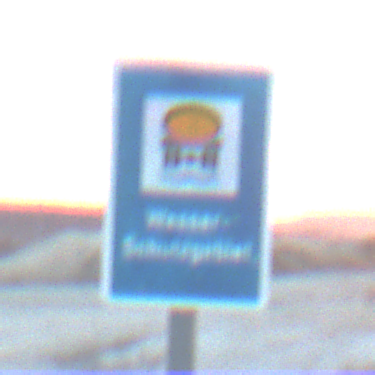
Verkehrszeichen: Wasserschutzgebiet
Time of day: SunriseSunset
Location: Outdoor (Beach)
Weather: PartlyCloudy
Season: NotSpecified
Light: Natural